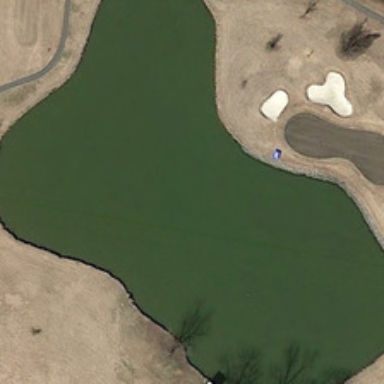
An irregular pond is surrounded by bareland and seven sparse trees .